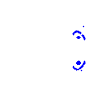
Particle: electron